Question: I want to modify vim bg color of the rectangle area following the last line as shown below image. What is the attribute name for this area? I know for the background color of normal line region, 'hi Normal guifg=White guibg=<here>' should be modified, but could not find one for that region.

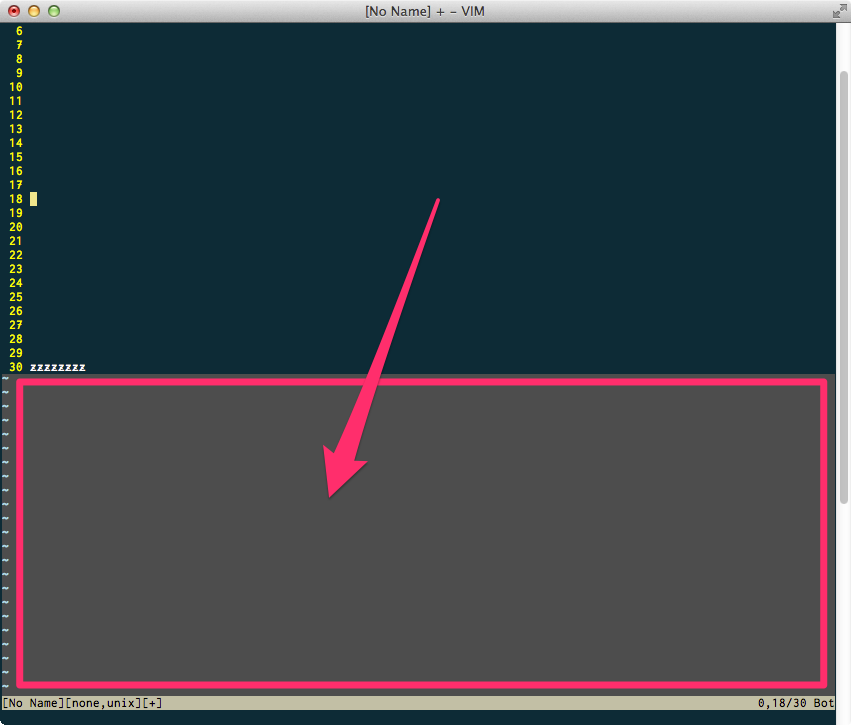
Answer: This is covered by the 'NonText' highlight group, unfortunately not exclusively, so any changes there will also affect other displayed parts. From ':help hl-NonText':
> '''
NonText '~' and '@' at the end of the window, characters from
'showbreak' and other characters that do not really exist in
the text (e.g., ">" displayed when a double-wide character
doesn't fit at the end of the line).
'''